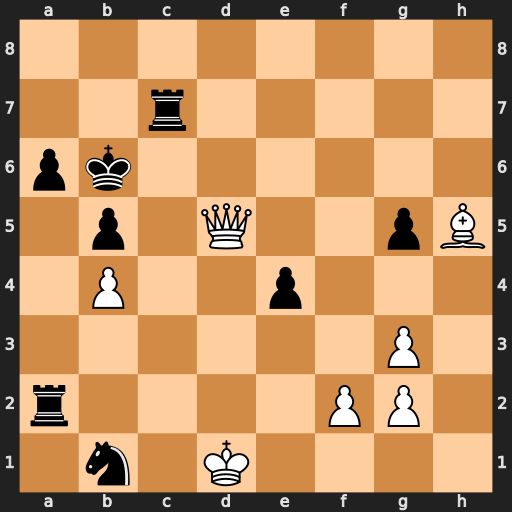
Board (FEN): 8/2r5/pk6/1p1Q2pB/1P2p3/6P1/r4PP1/1n1K4
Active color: w
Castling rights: -
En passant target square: -
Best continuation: Qd4+ Kb7 Qxe4+